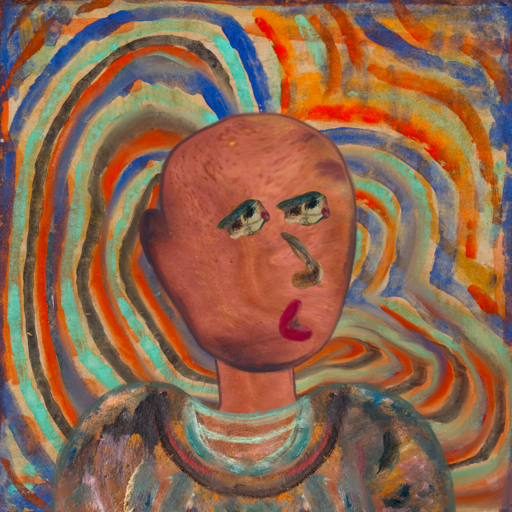
Background: Sisters, Head And Neck Side: Mother_And_Son_Mother, Face Side: Pipe, Bust: Boggyland, Hair Side: Blank, Head Accessory: Blank, Second Necklace: Blank, Necklace: Blank, Baby: Blank